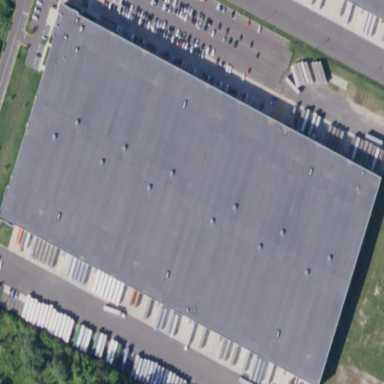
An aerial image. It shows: Warehouse building.